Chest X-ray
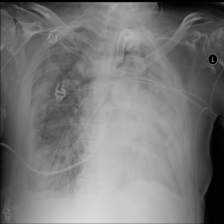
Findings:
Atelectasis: negative
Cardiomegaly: negative
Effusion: negative
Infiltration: positive
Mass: negative
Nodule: negative
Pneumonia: negative
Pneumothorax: negative
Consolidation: negative
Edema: negative
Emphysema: negative
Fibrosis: negative
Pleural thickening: positive
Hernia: negative